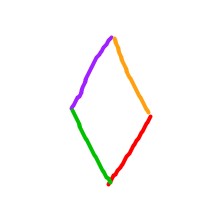
Shape: rhombus